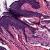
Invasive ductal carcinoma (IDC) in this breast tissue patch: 0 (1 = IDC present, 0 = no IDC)